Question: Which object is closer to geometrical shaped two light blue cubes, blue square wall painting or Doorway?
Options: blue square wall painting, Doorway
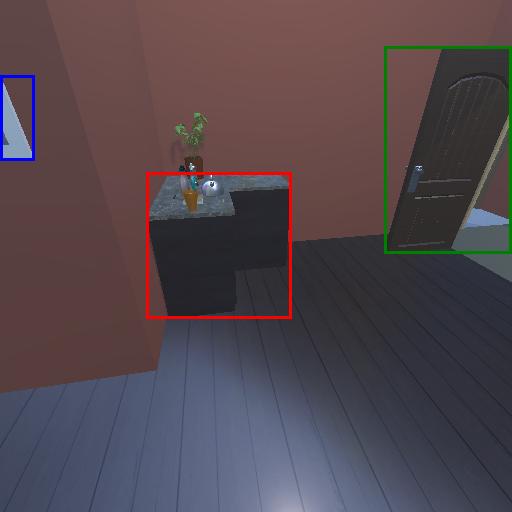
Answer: blue square wall painting